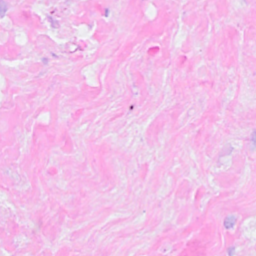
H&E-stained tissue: Breast